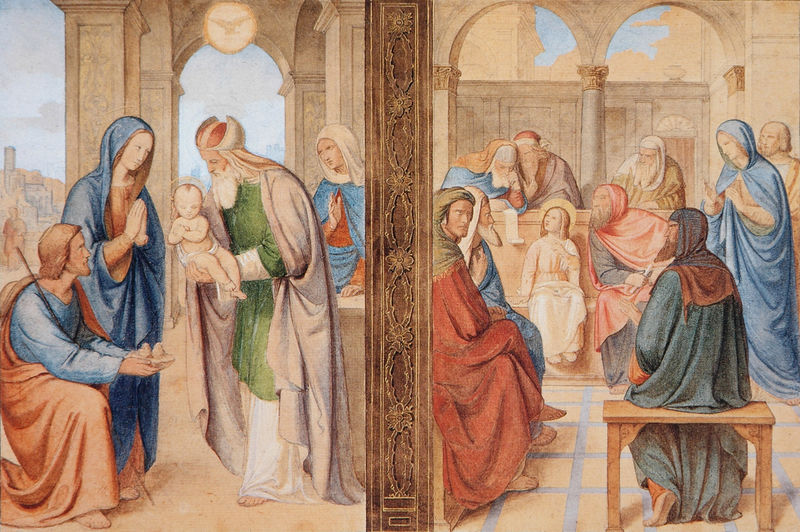
Titel: Darstellung Jesu im Tempel - Der zwölfjährige Jesus im Tempel
Künstler: Philipp Veit
Standort: Schweinfurt
Institution: Museum Georg Schäfer
Schlagwörter: blau, fuß, gemälde, gruppe, himmel, mann, umhang, vogel, weiß, aquarell, frauen, grün, menschen, ocker, sitzen, stadt, braun, fenster, frau, grau, hell, hintergrund, hut, licht, marmor, mitte, männer, orange, reden, schwarz, stuhl, säule, säulen, tür, gebäude, rot, schleier, schloss, tuch, beige, gespräch, muster, ornament, alt, bart, bärte, jung, mütze, wand, architektur, bibel, falten, halten, kleidung, mensch, rahmen, stehen, taube, vollbart, gelehrte, hände, kirche, boden, gewand, gold, mantel, tücher, gewänder, kind, mutter, rosa, kinder, stock, bogen, ort, zwei, fußboden, stab, farben, lila, tag, baby, bank, füsse, hocker, saal, schemel, vorstellung, figuren, könig, kopftuch, trennung, faltenwurf, graun, leuchten, gruppen, bögen, barfuss, eingang, nische, arkade, alter, burg, kloster, palast, torbogen, jungfrau, fliesen, knien, geschenk, kachel, kacheln, beten, gebet, darstellung, arkaden, kapitell, schein, prister, heiligenschein, christus, jesus, jesus christus, kopftücher, priester, segen, segnen, heiliger, schriftrolle, kutten, tempel, gelehrter, heilige, fresko, fließen, jünger, heilig, maria, wandbild, madonna, anbetung, heiland, mutter gottes, gabe, biblisch, christentum, weise, josef, joseph, geburt, erlöser, geist, lehre, verziehrung, umhand, gottesmutter, jesuskind, synagoge, bänk, gerede, freske, heiliger geist, geteilt, lehren, windel, friedenstaube, erzählen, darbringung im tempel, schriftgelehrte, messias, simeon, gottessohn, sohn gottes, unsere liebe frau, heilige maria, geflüster, hochepriester, lebensabschnitt, oberpriester, rabbiner, zweifeln, christkind, vorzeigen, joseg, madonna mit dem kind, _szenen, christkönig, heilland, erretter, jesus von nazaret, gottesgebärerin, maria von nazaret, junger jesus, lehrt, pharisäher